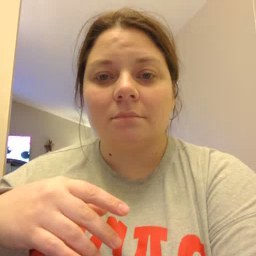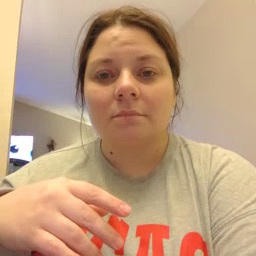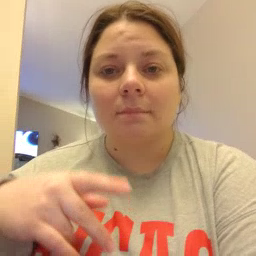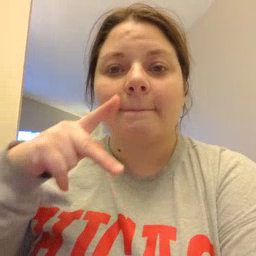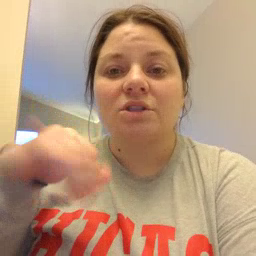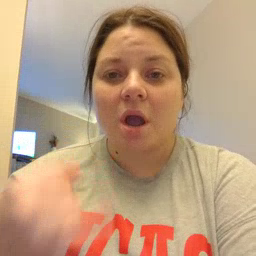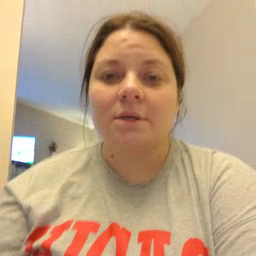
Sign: pajamas